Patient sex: F
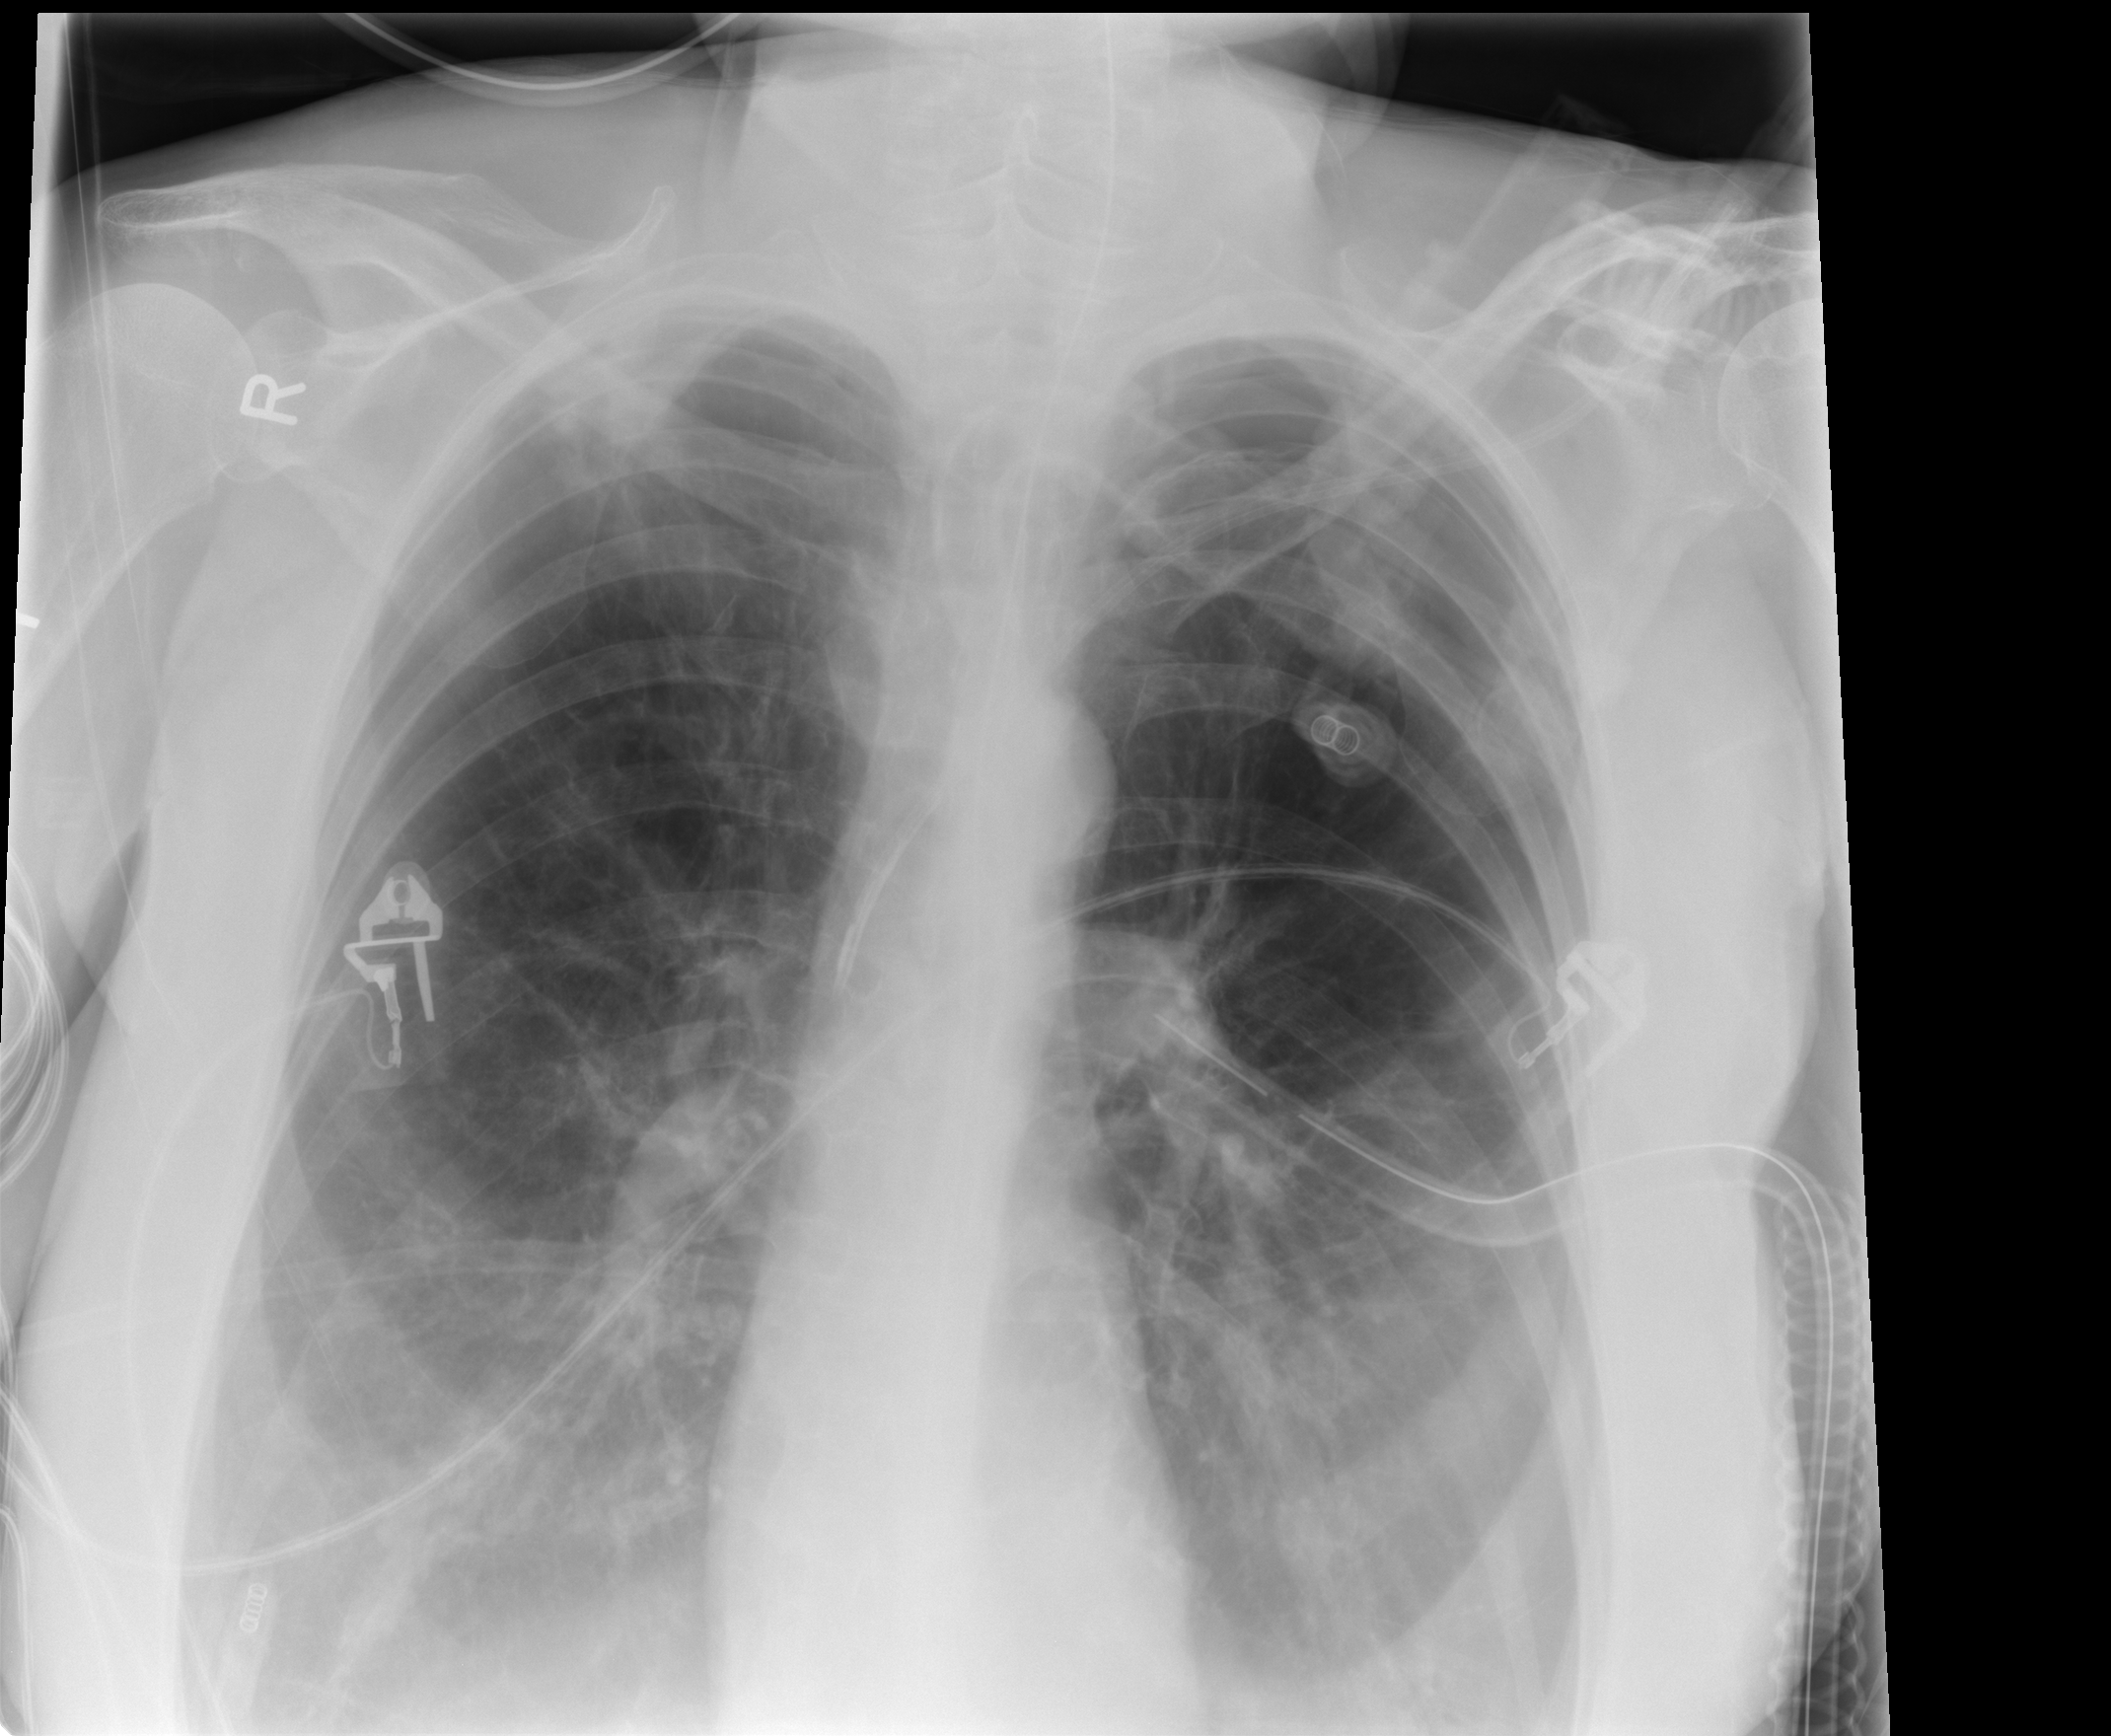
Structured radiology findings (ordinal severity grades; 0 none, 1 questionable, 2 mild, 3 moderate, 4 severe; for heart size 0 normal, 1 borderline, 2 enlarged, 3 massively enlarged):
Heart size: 0
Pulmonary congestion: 0
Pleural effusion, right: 1
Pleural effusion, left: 0
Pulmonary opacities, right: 0
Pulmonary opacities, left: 0
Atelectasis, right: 2
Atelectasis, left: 2